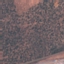
Land use / land cover: PermanentCrop